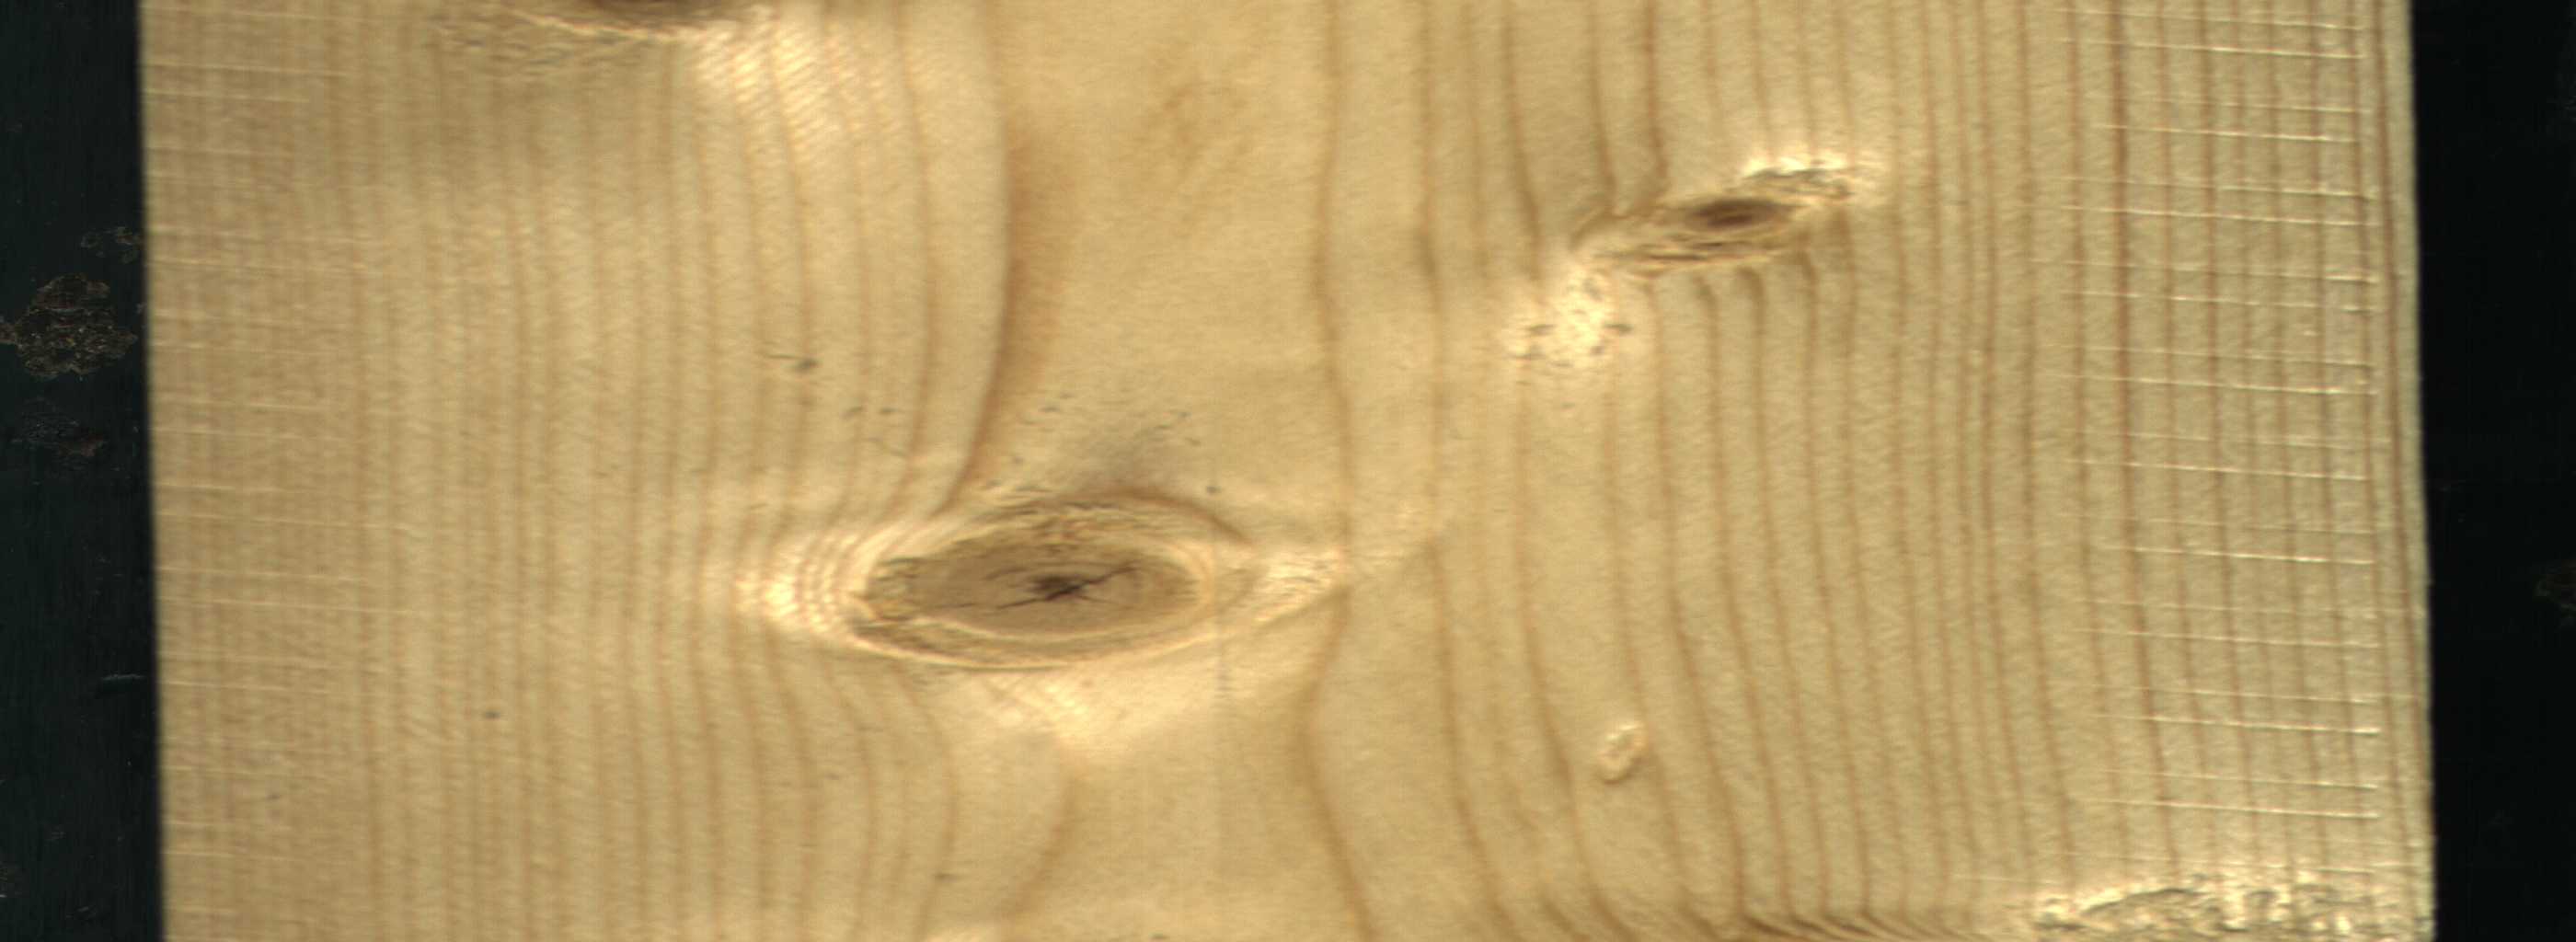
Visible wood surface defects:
knot_with_crack
Live_Knot
Live_Knot